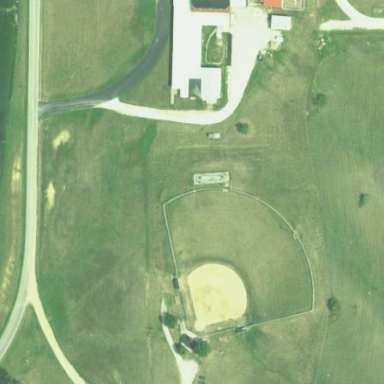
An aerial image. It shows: Baseball pitch for leisure and sports activities.